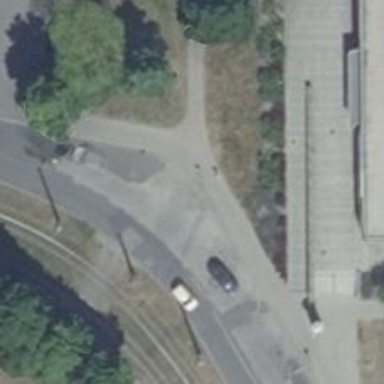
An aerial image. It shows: Taxi stand.